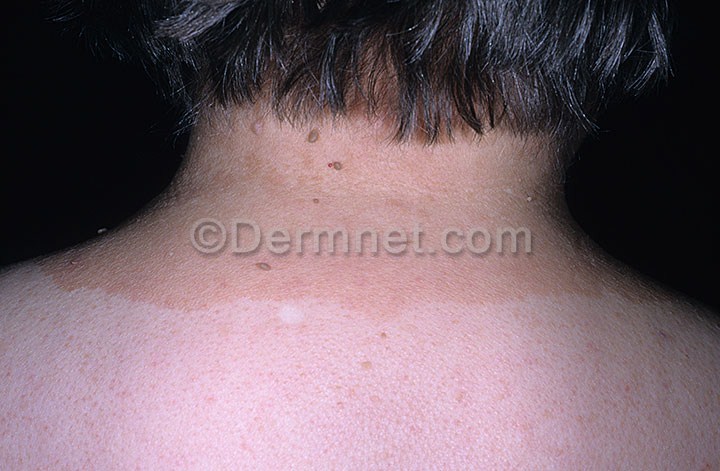
Disease: Tinea Ringworm Candidiasis and other Fungal Infections